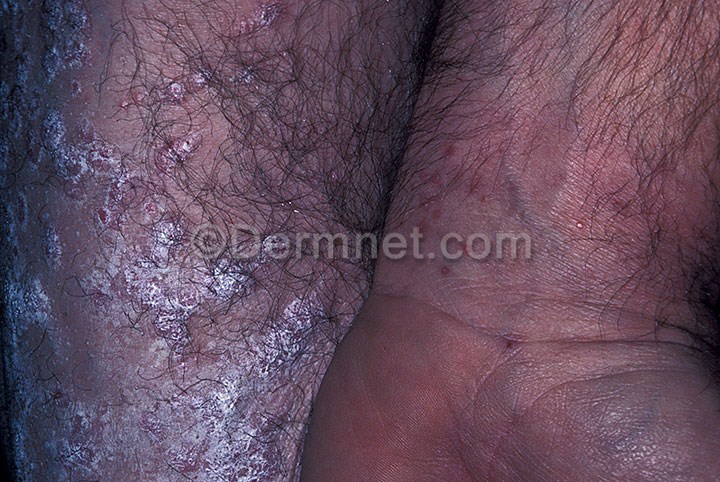
Disease: Psoriasis pictures Lichen Planus and related diseases